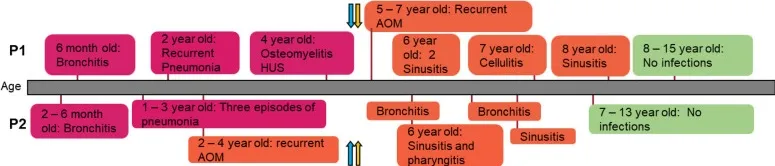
Patients' clinical records. Graphical display of the clinical course and the treatment administered in the patients.
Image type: chart (chart)